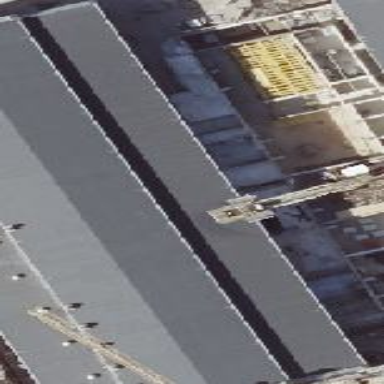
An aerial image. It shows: Building with skillion roof shape.